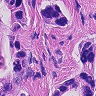
Metastatic tissue present: yes